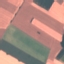
Land use / land cover: AnnualCrop